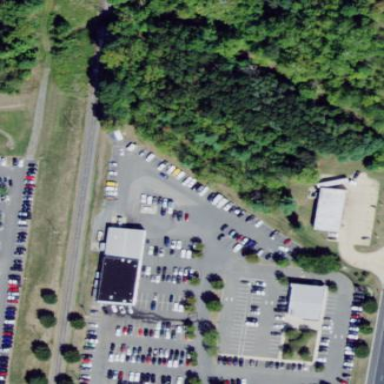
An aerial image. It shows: Shop that sells cars.